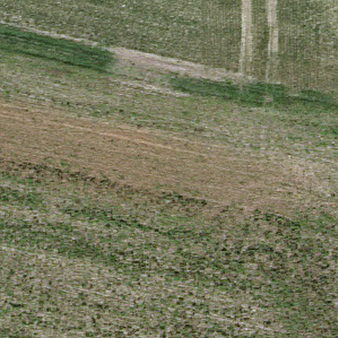
Label: other